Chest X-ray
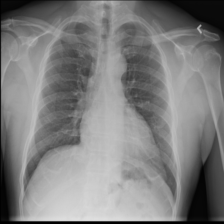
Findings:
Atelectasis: negative
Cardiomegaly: negative
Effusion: negative
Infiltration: negative
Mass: negative
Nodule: negative
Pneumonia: negative
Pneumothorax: negative
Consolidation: negative
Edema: negative
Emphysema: negative
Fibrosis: negative
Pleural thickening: negative
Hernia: negative